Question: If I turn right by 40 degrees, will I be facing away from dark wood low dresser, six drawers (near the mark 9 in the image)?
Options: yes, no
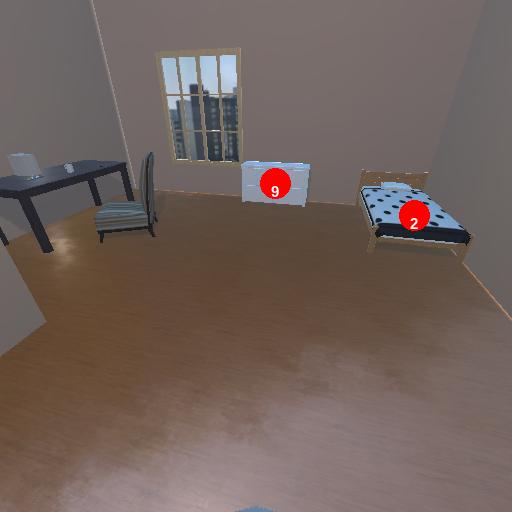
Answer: yes